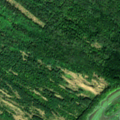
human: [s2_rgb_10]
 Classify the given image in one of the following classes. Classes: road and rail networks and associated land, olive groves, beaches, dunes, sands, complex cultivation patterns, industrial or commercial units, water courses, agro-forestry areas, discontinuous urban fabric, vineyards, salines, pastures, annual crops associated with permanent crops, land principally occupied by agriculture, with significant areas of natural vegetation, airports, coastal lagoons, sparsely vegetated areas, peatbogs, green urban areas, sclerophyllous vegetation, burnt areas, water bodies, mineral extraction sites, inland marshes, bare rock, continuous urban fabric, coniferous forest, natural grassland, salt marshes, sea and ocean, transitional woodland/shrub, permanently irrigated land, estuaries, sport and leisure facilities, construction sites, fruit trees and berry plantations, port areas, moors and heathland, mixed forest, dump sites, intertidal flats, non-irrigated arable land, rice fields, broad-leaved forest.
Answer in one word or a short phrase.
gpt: broad-leaved forest, coniferous forest, mixed forest, natural grassland, transitional woodland/shrub, water courses